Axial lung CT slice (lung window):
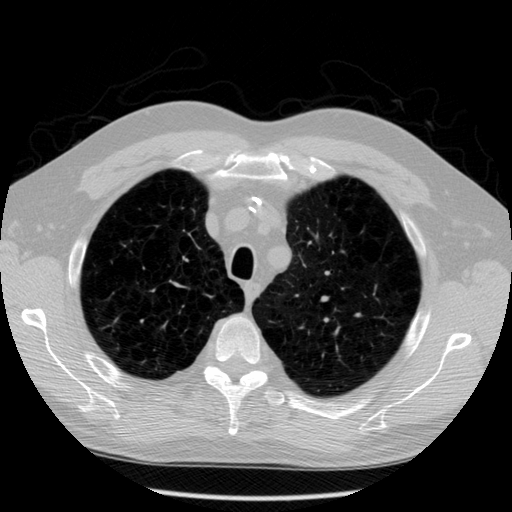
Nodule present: no